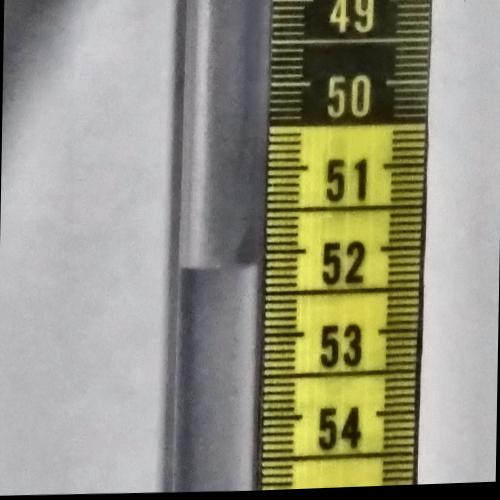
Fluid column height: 52.2 cm